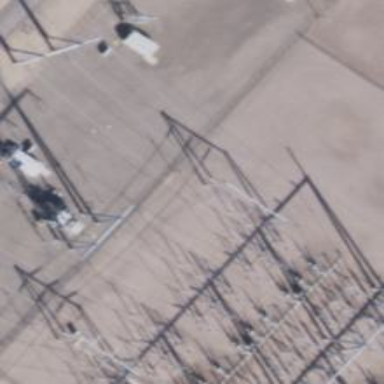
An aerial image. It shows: Power tower.